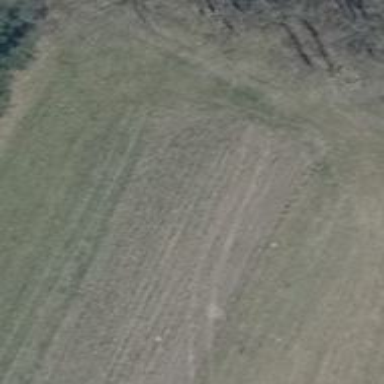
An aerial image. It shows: Grass track with grade4 surface.